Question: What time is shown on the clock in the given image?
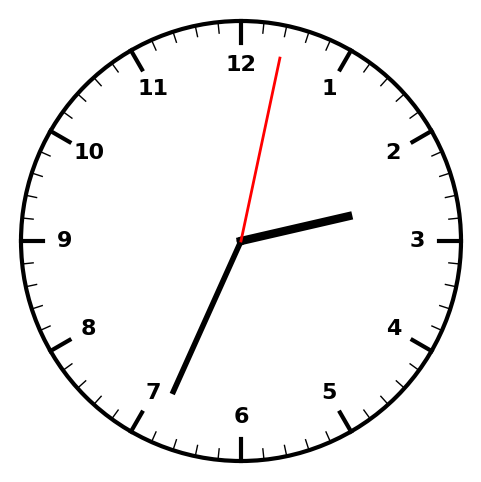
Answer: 02:34:02